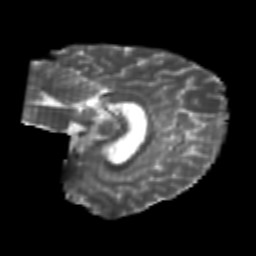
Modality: T2w
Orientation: sagittal
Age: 23
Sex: female
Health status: healthy
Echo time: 0.074 s